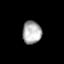
Tissue: skin
Cell type: Epithelial cells
Senescence score: 0.1833
Nuclear area (px): 425
Mean DAPI intensity: 172.652